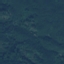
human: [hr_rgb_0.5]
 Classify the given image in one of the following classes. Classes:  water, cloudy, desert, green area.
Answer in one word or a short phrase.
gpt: green area